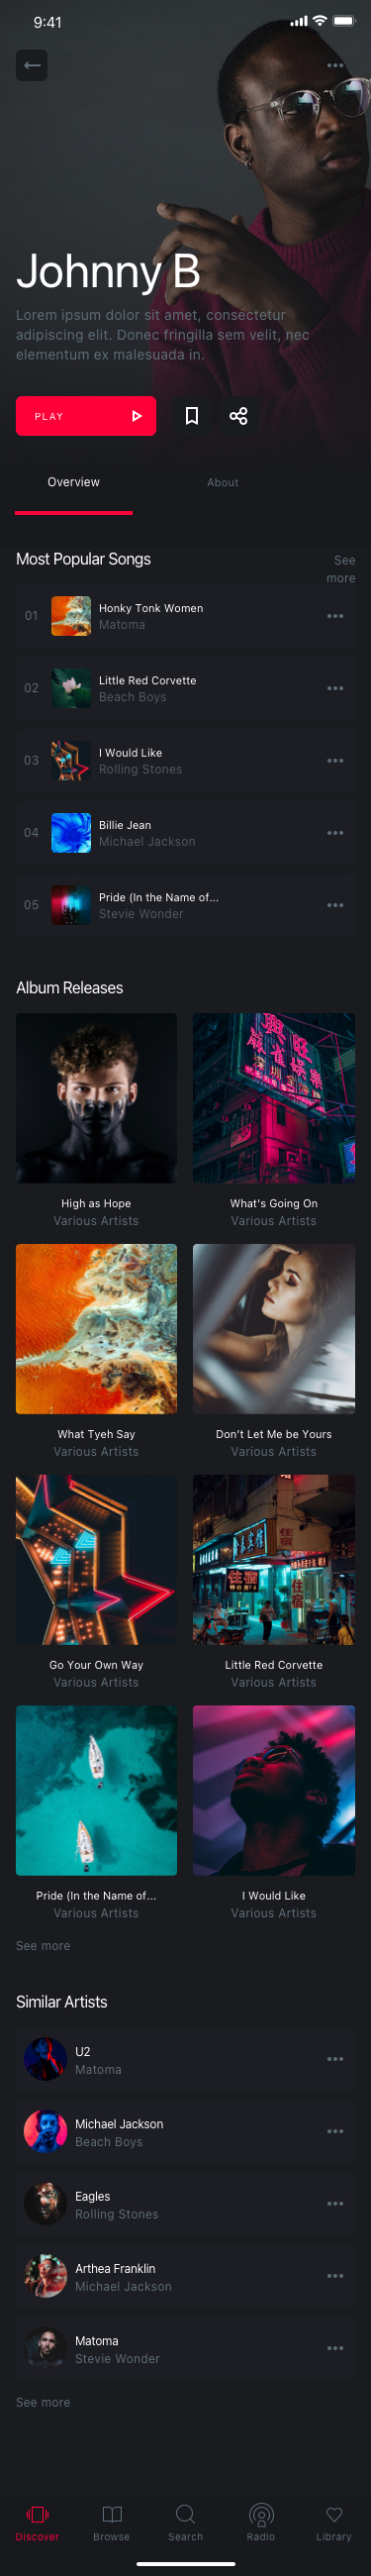
Text in this UI design:
Johnny B
Lorem ipsum dolor sit amet, consectetur adipiscing elit. Donec fringilla sem velit, nec elementum ex malesuada in.
Most Popular Songs
See more
See more
Album Releases
Similar Artists
See more